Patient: sex M, age 44
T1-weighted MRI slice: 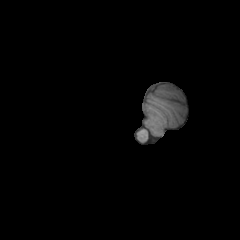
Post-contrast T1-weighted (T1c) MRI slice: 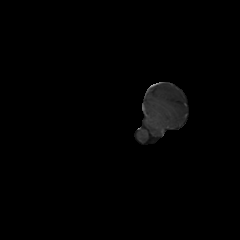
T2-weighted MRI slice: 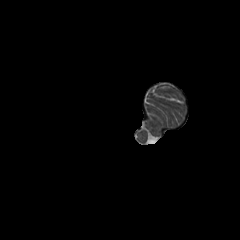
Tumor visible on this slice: no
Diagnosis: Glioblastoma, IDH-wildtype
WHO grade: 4